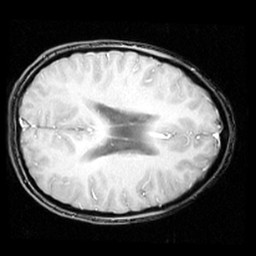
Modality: inplaneT1
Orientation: axial
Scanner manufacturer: ge
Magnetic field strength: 3 T
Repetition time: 0.2 s
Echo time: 0.0036 s